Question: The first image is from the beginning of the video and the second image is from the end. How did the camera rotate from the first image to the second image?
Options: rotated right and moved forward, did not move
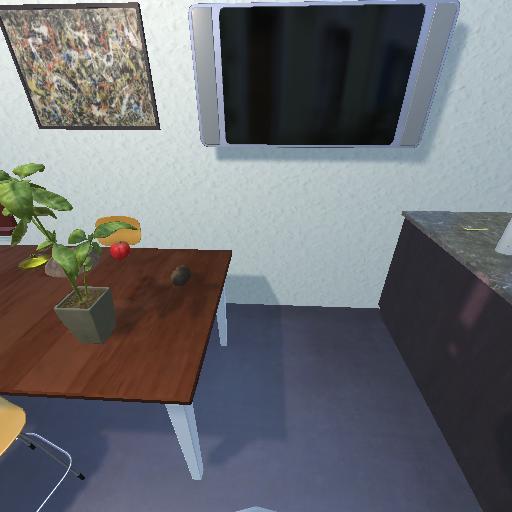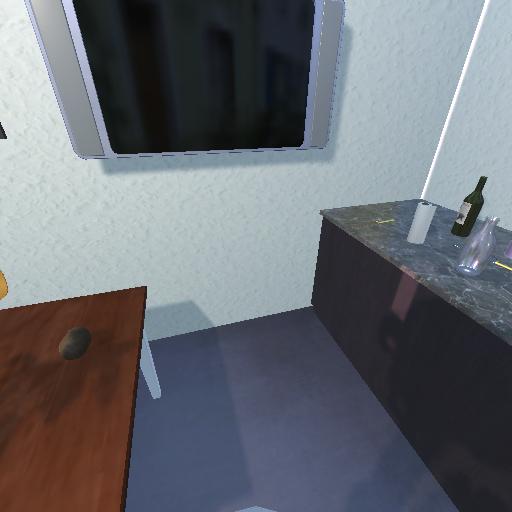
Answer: rotated right and moved forward